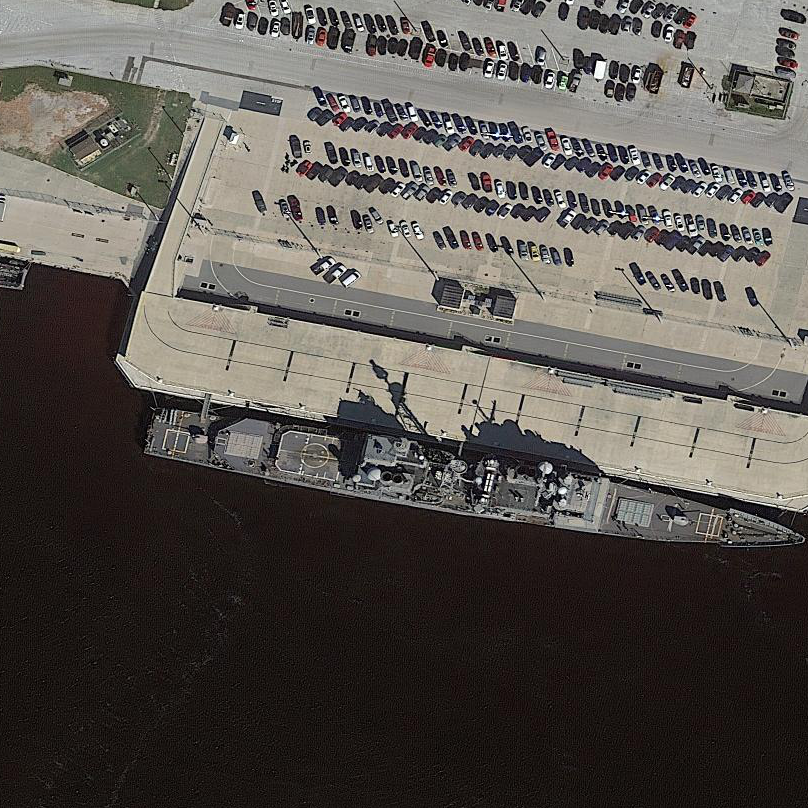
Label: Ticonderoga-class_cruiser